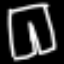
Label: pants